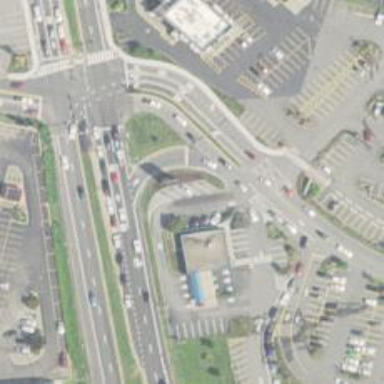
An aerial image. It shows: Parking space.